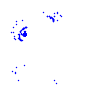
Particle: kaon